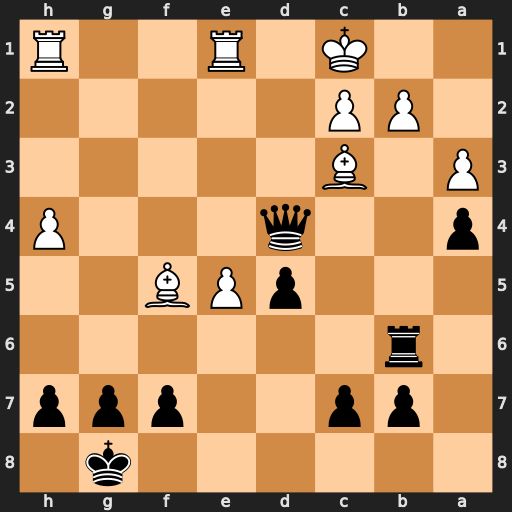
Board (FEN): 6k1/1pp2ppp/1r6/3pPB2/p2q3P/P1B5/1PP5/2K1R2R
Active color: b
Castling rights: -
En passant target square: -
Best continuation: Qf4+ Kb1 Qxf5